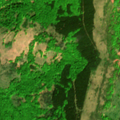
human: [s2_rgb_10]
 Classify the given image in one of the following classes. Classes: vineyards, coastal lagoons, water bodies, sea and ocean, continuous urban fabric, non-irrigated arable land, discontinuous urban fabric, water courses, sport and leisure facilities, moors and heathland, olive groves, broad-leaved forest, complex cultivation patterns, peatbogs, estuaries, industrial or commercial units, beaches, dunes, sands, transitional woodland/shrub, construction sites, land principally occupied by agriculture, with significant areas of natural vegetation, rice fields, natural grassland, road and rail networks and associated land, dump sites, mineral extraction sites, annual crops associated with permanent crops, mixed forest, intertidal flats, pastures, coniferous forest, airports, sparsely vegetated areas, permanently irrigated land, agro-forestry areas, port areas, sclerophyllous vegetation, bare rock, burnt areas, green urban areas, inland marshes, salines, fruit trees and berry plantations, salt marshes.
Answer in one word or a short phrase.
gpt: pastures, land principally occupied by agriculture, with significant areas of natural vegetation, broad-leaved forest, coniferous forest, natural grassland, transitional woodland/shrub